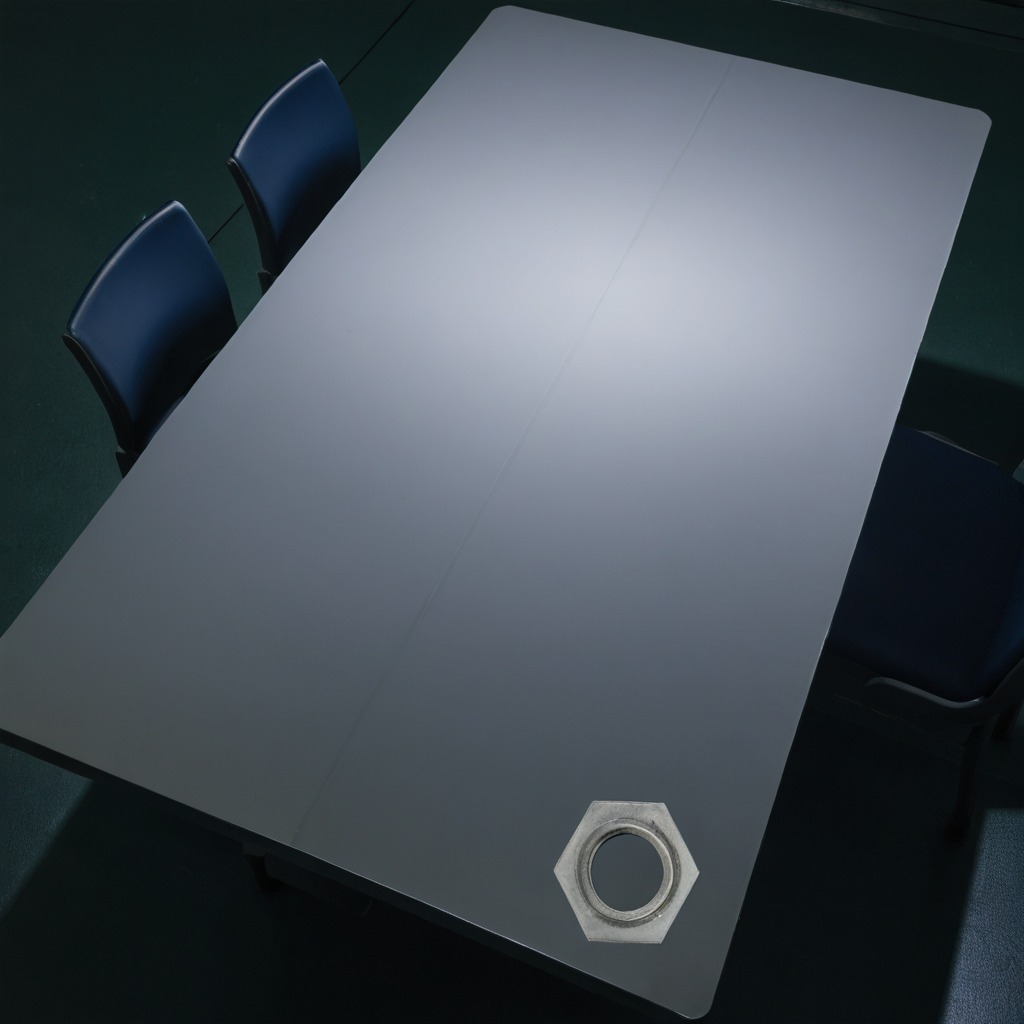
A metal nut is lying on a clean empty table in a railway signal maintenance room lit by harsh overhead fluorescents photorealistic surface textures crisp shadows high dynamic range